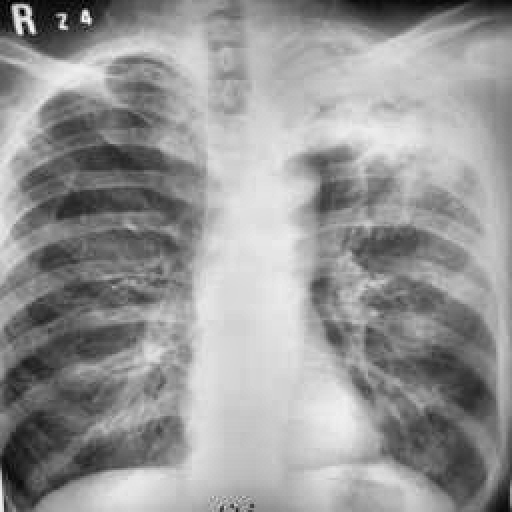
Finding: TUBERCULOSIS